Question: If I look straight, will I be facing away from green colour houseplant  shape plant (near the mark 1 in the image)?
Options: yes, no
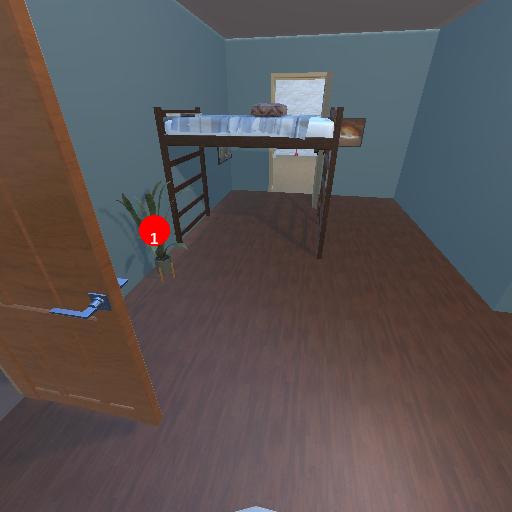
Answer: yes